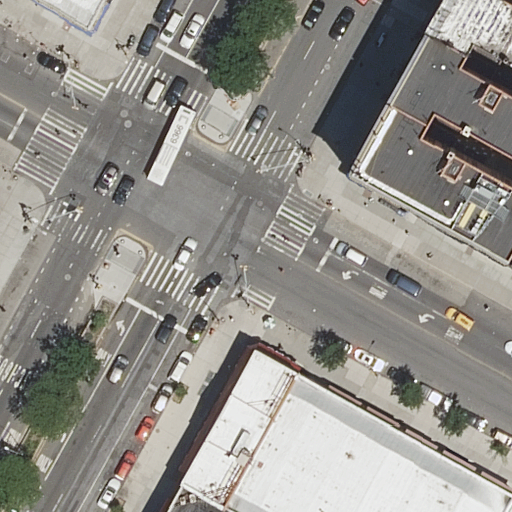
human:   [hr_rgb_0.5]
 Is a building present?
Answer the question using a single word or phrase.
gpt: yes

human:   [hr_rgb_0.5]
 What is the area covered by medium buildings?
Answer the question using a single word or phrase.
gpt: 480m2

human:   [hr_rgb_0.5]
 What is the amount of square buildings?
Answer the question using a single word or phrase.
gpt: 0

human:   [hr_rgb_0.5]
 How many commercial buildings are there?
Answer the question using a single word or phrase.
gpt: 0

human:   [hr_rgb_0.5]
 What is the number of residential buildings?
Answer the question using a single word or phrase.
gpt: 6

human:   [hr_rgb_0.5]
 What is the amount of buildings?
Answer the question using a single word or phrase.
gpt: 6

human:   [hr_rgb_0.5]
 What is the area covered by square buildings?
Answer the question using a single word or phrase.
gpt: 0m2

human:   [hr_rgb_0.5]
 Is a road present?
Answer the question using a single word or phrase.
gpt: yes

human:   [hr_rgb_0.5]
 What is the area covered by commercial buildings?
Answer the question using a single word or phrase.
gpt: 0m2

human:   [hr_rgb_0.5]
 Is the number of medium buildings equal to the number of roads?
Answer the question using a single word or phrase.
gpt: no

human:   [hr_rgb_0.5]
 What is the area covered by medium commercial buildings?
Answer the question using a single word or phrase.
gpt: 0m2

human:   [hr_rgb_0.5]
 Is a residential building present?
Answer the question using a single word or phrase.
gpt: yes

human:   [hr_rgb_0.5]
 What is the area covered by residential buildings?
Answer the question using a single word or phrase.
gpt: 544m2

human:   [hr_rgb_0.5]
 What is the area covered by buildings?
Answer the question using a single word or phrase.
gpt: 544m2

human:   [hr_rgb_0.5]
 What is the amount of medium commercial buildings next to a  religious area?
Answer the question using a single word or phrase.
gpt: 0

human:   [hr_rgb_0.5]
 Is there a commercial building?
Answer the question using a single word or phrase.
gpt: no

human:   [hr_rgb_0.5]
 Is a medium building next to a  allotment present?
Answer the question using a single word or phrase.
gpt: no

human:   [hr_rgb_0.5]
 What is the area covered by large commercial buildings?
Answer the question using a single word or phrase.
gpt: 0m2

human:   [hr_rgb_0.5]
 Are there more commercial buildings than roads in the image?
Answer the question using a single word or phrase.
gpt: no

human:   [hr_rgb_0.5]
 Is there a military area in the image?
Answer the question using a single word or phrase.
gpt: no

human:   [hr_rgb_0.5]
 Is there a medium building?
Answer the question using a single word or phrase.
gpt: yes

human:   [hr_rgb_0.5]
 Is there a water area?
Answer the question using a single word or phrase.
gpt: no

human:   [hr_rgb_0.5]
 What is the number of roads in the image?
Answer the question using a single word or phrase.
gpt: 9

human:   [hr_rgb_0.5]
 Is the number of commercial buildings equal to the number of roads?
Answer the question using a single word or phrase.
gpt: no

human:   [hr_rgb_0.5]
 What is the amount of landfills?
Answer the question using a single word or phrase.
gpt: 0

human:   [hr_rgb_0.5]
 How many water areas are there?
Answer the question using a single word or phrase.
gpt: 0

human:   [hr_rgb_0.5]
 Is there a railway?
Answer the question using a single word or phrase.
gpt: no

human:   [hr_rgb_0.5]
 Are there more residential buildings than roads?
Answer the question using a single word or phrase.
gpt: no

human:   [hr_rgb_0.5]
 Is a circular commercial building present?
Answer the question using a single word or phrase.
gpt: no

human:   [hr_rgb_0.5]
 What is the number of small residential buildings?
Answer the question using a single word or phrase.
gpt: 3

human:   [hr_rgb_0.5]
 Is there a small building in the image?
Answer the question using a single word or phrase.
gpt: yes

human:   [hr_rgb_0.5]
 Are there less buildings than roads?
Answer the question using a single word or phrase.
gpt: yes

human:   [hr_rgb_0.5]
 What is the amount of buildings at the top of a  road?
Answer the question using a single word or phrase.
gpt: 4

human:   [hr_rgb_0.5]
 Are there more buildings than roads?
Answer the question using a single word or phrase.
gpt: no

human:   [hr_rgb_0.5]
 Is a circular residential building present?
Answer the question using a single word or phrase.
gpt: no

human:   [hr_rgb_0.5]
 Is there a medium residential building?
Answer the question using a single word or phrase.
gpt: yes

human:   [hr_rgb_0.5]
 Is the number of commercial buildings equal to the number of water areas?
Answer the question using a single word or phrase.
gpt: yes

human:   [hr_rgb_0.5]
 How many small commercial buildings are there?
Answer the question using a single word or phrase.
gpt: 0

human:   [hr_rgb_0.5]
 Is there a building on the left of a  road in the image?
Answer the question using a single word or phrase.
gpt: yes

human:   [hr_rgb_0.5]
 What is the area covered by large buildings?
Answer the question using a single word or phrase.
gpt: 0m2

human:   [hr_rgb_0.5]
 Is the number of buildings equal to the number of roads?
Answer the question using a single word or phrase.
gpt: no

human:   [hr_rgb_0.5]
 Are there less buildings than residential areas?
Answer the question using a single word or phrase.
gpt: no

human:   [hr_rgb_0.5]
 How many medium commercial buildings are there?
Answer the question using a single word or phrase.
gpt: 0

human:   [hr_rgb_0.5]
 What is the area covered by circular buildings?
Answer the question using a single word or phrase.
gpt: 0m2

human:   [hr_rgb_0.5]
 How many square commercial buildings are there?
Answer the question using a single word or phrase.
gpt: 0

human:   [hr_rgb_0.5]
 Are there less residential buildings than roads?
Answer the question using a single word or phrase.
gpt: yes

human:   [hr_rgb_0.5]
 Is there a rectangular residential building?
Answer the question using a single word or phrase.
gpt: yes

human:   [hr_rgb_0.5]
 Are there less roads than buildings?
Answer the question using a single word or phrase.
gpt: no

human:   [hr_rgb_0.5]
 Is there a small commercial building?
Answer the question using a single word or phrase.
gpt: no

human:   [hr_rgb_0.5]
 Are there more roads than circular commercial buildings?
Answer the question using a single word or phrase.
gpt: yes

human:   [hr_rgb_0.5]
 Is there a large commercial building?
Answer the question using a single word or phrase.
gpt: no

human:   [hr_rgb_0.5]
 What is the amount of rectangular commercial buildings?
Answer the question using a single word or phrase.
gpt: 0

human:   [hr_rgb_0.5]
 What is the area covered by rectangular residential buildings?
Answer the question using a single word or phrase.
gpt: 325m2

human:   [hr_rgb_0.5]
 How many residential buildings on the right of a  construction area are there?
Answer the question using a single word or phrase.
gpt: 0

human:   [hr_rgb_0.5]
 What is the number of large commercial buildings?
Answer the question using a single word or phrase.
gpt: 0

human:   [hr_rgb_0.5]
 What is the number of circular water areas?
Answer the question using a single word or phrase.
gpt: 0

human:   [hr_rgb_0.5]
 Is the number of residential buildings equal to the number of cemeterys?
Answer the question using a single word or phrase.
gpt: no

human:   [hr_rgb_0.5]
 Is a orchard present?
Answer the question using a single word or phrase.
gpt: no

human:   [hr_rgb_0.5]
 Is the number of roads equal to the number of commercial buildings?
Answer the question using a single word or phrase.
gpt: no

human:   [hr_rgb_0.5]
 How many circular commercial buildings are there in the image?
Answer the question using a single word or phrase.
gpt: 0

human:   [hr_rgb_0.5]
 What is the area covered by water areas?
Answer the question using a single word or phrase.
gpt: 0m2

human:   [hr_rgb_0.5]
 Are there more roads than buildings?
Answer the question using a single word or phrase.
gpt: yes

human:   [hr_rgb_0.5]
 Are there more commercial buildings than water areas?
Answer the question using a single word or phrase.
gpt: no

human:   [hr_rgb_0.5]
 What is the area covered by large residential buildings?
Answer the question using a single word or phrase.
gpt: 0m2